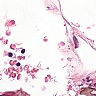
Metastatic tissue present: no